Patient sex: M
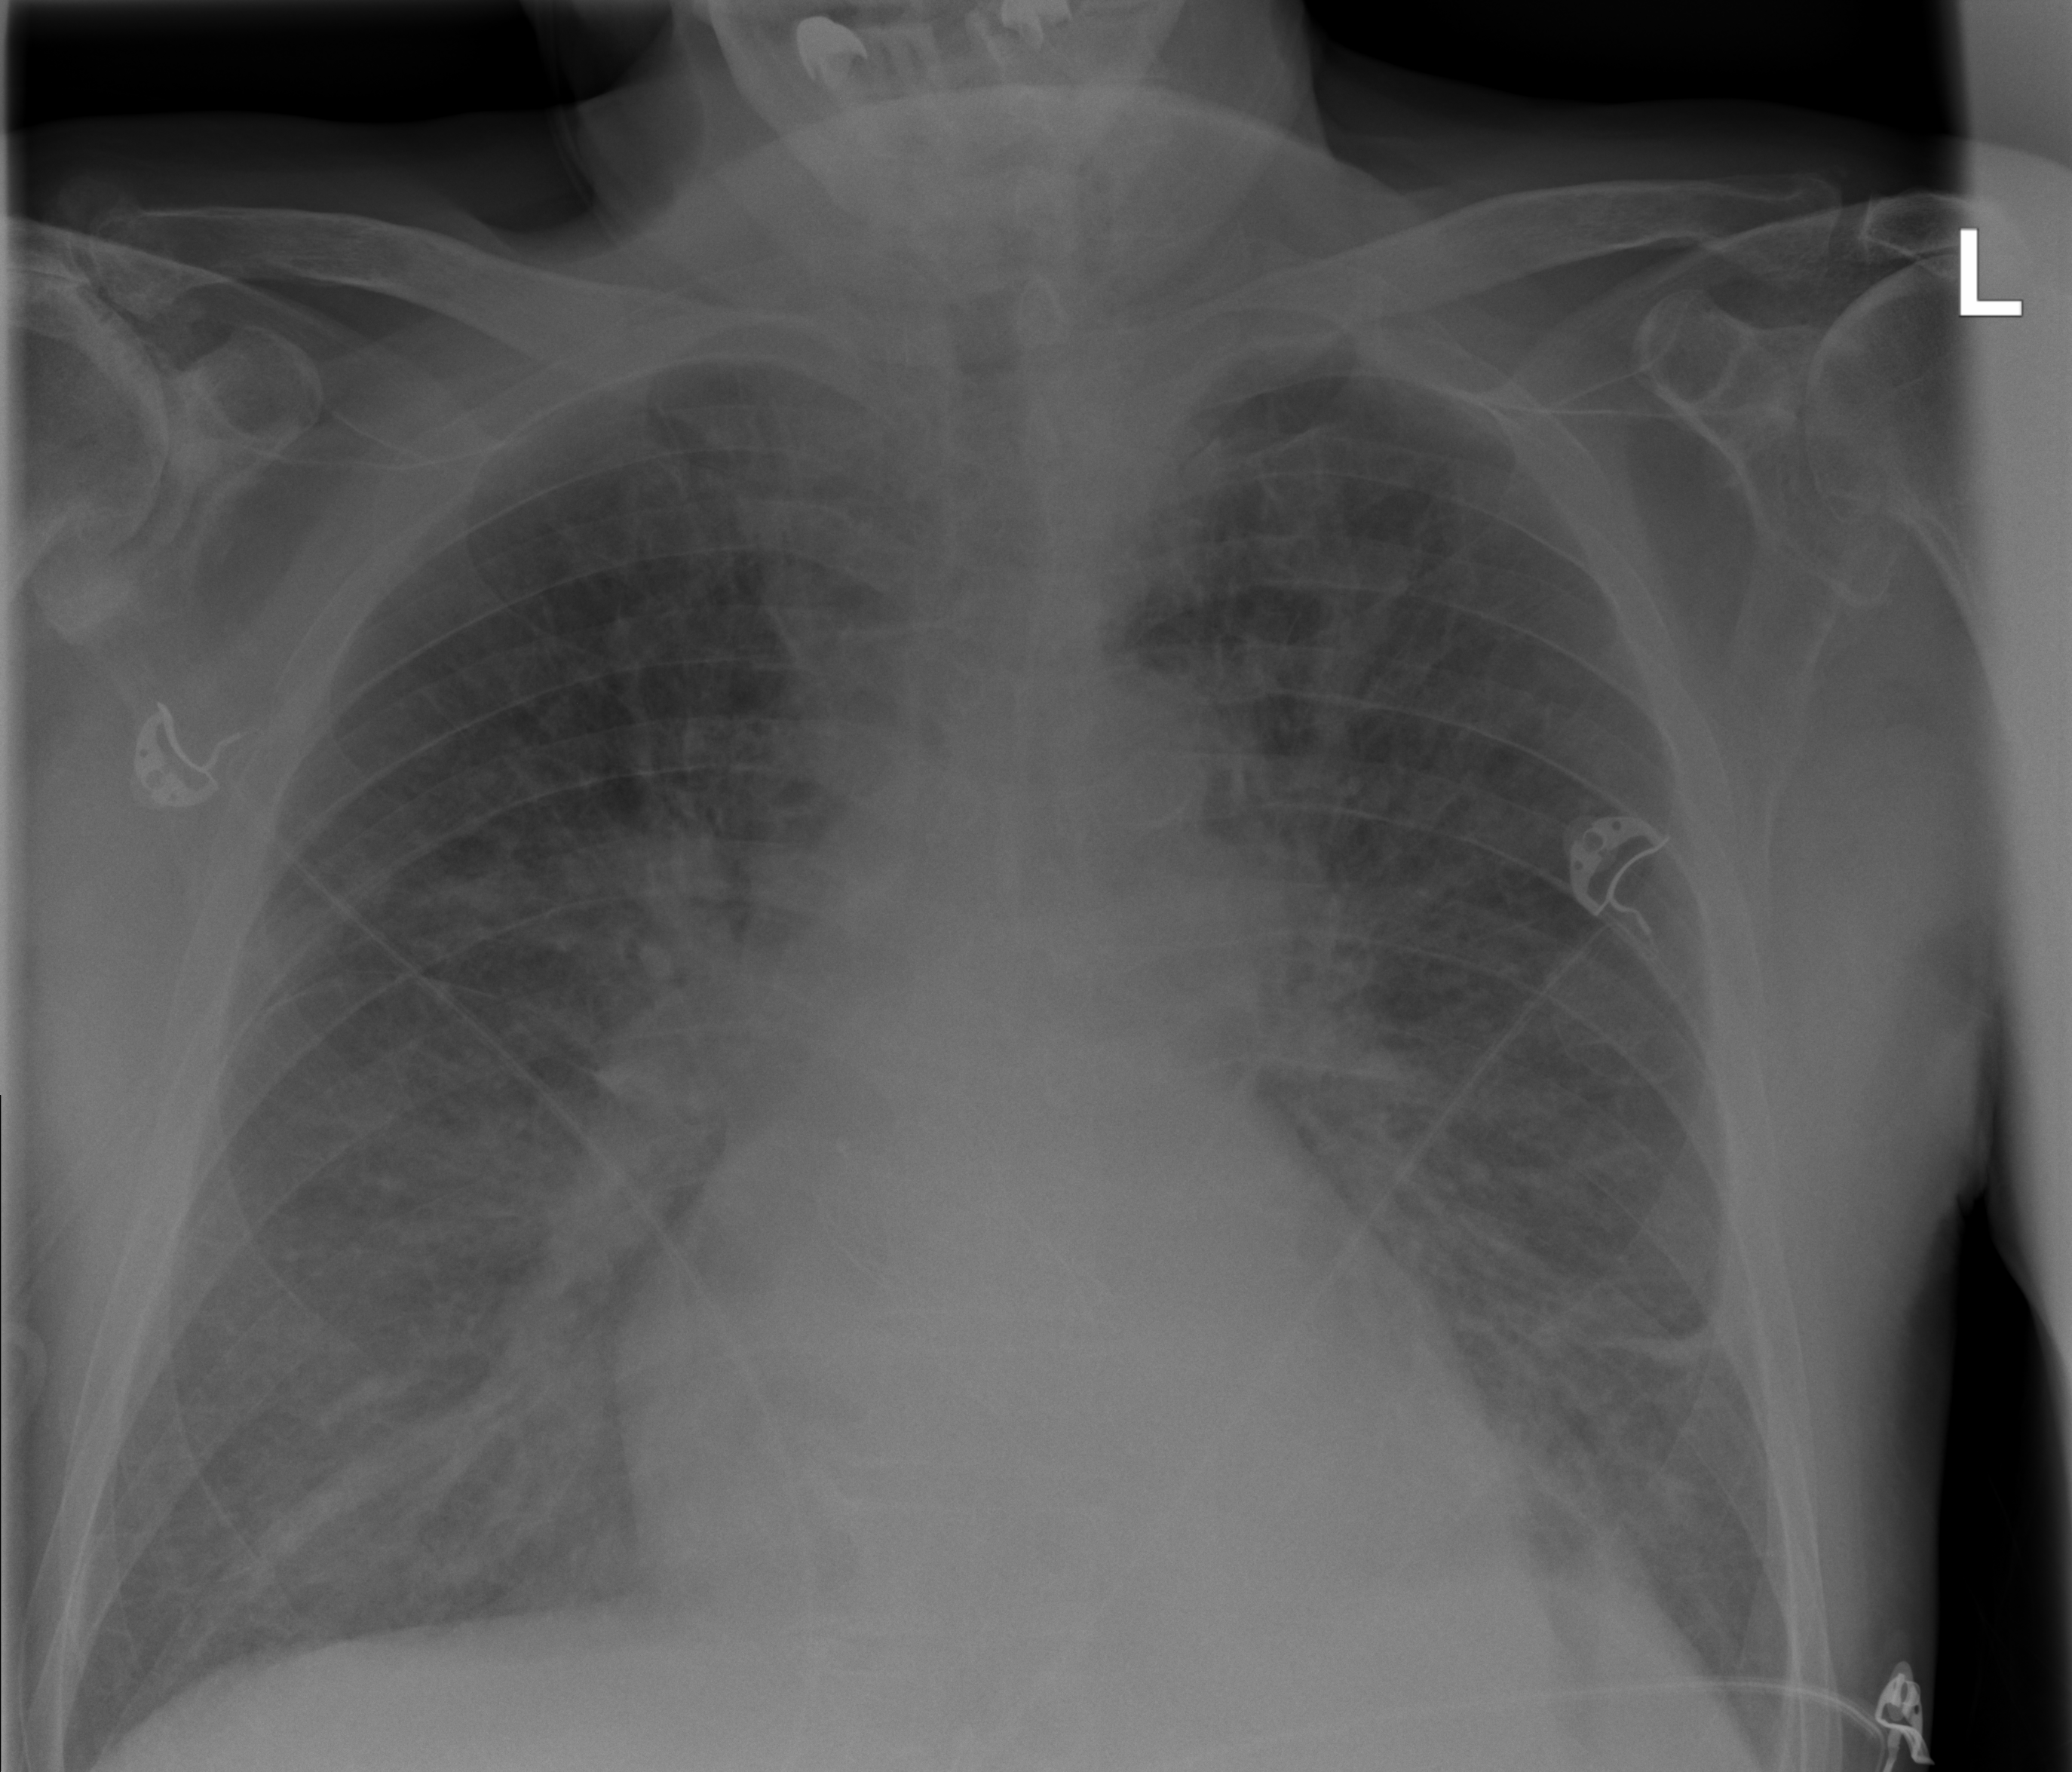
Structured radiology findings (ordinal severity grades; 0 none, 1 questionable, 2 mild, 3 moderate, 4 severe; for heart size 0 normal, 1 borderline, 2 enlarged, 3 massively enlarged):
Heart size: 2
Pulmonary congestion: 2
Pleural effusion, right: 0
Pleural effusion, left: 0
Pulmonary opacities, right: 2
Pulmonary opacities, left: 2
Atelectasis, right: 2
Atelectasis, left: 2